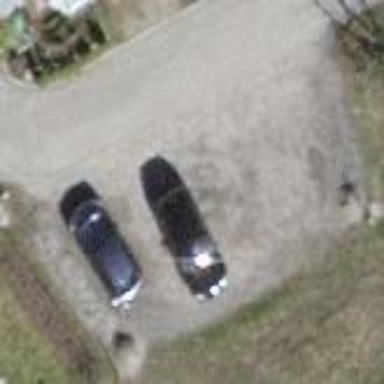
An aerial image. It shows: Parking area.